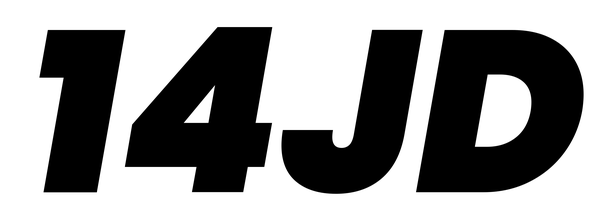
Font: Poppins-BlackItalic